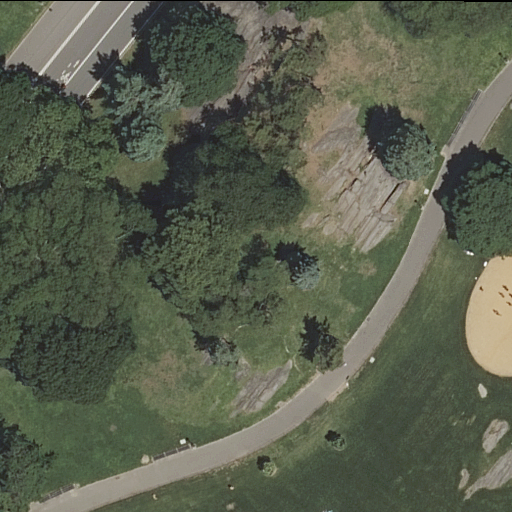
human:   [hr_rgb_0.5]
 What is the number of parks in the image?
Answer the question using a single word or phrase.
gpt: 1

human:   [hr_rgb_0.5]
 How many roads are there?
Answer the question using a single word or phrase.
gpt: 3

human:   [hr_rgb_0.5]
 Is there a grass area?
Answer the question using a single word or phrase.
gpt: yes

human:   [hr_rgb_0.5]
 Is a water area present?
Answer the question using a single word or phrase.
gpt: no

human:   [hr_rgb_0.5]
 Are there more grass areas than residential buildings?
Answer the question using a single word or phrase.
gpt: yes

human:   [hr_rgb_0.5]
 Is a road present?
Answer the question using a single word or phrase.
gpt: yes

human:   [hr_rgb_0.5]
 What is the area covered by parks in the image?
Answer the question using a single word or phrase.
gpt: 10631m2

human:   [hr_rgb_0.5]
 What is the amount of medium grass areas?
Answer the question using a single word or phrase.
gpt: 0

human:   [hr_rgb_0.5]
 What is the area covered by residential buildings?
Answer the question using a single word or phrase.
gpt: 0m2

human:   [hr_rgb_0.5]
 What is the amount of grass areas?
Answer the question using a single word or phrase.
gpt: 1

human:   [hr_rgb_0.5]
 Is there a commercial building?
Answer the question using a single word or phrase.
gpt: no

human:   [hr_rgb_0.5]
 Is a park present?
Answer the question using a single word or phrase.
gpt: yes

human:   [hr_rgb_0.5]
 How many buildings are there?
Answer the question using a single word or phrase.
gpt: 0

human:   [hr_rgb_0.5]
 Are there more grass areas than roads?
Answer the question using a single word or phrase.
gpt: no

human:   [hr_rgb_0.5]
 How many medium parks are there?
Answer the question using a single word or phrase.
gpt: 0

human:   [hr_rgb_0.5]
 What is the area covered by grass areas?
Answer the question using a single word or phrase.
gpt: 6698m2

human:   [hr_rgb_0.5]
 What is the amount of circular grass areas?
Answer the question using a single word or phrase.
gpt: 0

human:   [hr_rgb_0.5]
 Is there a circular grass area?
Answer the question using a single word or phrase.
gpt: no

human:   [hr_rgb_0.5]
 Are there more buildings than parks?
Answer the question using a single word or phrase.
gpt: no

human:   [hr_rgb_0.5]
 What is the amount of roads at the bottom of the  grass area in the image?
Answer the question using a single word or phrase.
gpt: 0

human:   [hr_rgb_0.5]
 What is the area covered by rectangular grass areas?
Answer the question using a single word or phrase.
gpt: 0m2

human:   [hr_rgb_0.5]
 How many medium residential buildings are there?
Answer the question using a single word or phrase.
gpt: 0

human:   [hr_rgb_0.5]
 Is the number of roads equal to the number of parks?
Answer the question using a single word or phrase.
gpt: no

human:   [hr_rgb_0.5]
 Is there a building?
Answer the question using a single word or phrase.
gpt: no

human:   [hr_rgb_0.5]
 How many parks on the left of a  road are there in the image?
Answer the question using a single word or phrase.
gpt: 0

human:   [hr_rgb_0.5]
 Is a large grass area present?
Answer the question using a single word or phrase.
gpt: yes

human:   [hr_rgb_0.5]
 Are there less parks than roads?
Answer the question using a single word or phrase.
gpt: yes

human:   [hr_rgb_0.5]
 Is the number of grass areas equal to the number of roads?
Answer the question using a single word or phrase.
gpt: no

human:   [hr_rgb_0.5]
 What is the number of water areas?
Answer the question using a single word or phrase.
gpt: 0

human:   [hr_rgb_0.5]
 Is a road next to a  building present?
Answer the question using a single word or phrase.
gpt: no

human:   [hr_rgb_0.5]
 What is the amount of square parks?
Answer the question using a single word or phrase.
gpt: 0

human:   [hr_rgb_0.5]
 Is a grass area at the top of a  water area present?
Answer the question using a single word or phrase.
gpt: no

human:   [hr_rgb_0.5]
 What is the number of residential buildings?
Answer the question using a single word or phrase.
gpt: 0

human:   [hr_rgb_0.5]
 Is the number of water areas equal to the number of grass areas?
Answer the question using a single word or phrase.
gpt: no

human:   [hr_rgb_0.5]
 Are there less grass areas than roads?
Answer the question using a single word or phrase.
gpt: yes

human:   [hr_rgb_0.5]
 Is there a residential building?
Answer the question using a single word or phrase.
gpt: no

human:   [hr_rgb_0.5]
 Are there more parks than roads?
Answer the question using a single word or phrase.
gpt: no

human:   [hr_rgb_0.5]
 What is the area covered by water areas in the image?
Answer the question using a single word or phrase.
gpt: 0m2

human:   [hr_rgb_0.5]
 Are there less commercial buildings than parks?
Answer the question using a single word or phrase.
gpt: yes

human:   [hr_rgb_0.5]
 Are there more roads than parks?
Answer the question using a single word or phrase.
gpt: yes

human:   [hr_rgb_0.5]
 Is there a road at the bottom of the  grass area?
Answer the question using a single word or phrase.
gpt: no

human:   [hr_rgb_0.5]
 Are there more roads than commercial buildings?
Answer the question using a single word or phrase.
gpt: yes

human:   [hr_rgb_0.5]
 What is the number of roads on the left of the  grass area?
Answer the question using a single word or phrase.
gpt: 2

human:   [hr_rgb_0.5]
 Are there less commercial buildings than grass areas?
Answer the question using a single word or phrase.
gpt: yes

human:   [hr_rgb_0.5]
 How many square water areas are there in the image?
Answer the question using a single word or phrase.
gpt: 0

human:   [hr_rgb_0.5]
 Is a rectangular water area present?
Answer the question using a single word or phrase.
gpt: no

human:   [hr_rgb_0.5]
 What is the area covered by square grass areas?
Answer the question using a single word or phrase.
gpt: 0m2

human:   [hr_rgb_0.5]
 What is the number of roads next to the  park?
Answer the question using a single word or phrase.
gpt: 3

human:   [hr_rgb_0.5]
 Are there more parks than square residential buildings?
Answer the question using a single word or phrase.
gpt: yes

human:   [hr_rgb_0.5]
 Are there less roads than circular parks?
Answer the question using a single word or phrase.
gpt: no

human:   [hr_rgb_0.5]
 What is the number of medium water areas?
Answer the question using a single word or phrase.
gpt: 0

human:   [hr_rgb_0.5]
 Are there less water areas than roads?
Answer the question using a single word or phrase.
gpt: yes

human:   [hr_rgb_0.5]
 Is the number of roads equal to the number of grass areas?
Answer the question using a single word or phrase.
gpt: no

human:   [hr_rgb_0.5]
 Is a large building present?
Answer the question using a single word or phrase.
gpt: no

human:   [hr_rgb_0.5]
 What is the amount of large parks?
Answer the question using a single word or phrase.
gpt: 1

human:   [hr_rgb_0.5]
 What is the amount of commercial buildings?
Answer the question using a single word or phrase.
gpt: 0

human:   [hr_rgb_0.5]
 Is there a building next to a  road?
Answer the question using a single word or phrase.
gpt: no

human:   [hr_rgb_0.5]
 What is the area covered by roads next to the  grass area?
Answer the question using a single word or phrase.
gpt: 0m2

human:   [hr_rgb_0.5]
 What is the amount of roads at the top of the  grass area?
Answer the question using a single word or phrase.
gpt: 3

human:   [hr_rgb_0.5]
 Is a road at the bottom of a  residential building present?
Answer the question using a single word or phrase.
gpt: no

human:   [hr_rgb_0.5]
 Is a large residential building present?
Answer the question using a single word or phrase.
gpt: no

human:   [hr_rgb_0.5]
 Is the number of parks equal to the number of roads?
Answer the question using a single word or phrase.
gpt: no

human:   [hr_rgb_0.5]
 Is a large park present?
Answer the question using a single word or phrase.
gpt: yes

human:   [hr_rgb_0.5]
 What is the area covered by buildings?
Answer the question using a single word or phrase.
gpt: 0m2